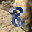
Label: 8